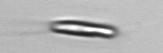
Label: Chrysochromulina